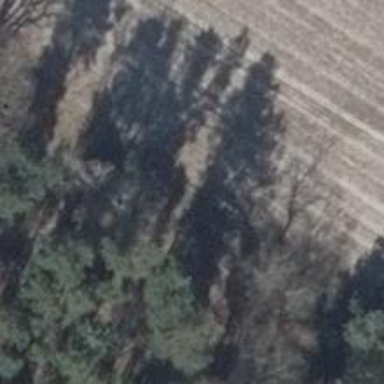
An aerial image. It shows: Hunting stand.